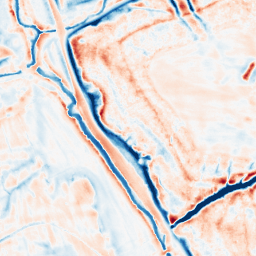
Category: edge_preserving
Decomposition family: bilateral
Decomposition parameters: d: 21
sigma_color: 100
sigma_space: 75
Upsampling method: linear_exact
Upsampling parameters: scale: 4
Upsampling scale: 4